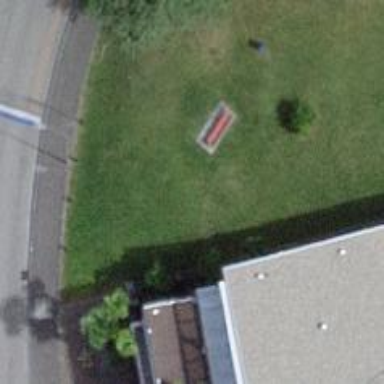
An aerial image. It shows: Bench for seating.